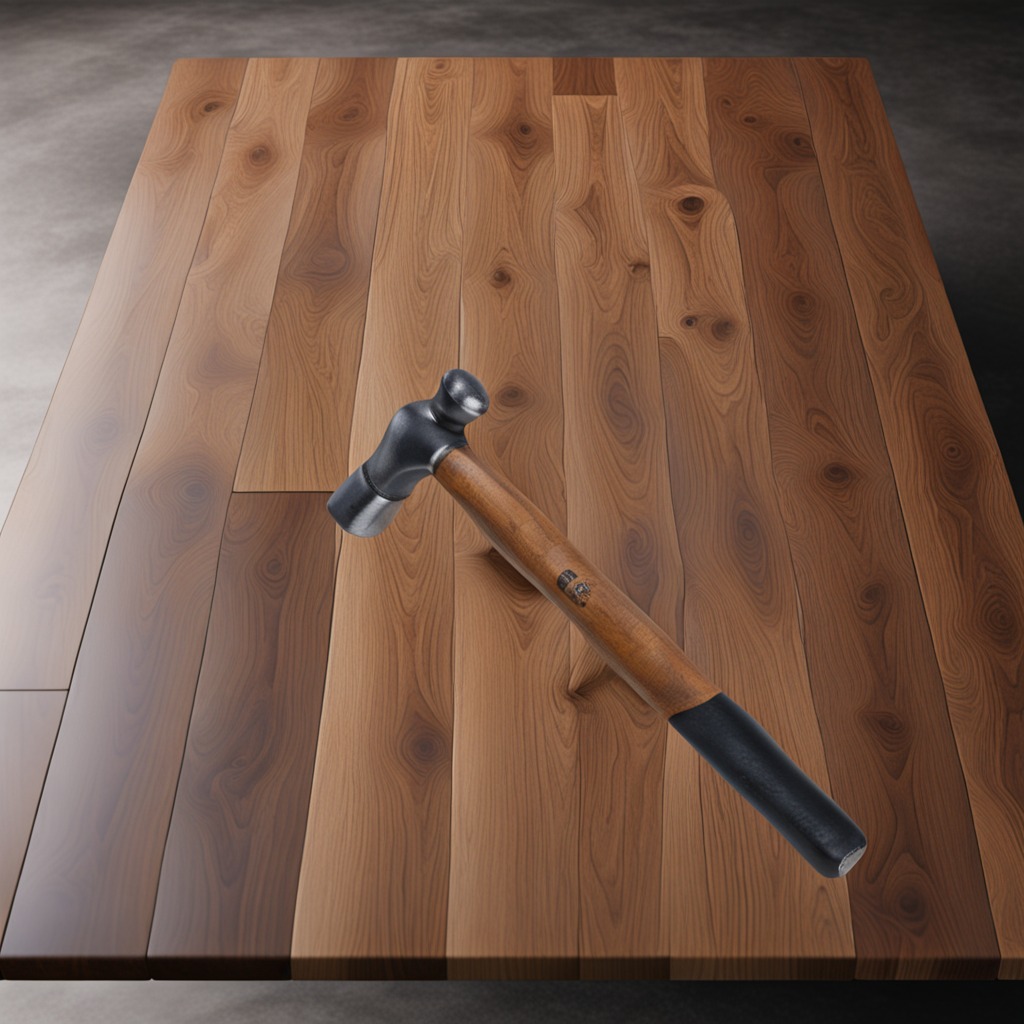
A hammer lies on the wooden table.